Aerial crown-view tile of a tropical tree (Barro Colorado Island, Panama), acquired 20240611:
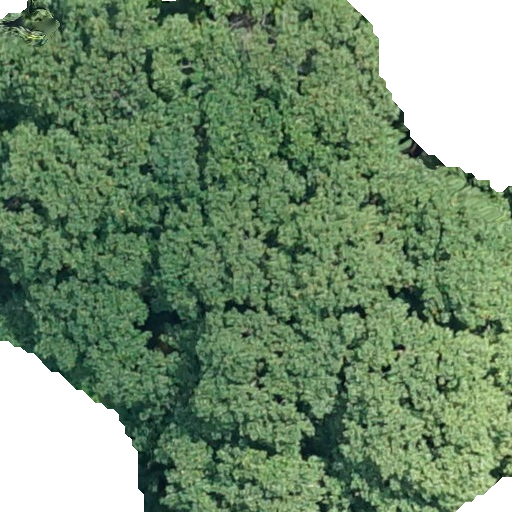
Species: Hieronyma alchorneoides
GBIF accepted scientific name: Hieronyma alchorneoides
Crown area: 441.561 m²